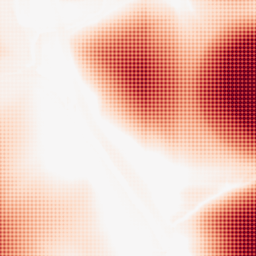
Category: morphological
Decomposition family: rolling_ball
Decomposition parameters: radius: 100
Upsampling method: sinc_hamming
Upsampling parameters: scale: 8
kernel_size: 8
Upsampling scale: 8